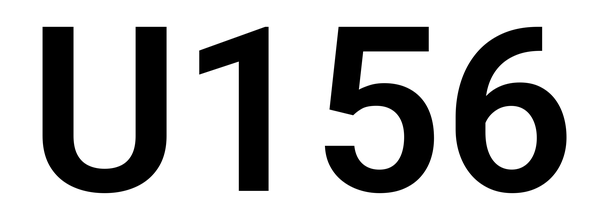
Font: Roboto_SemiBold